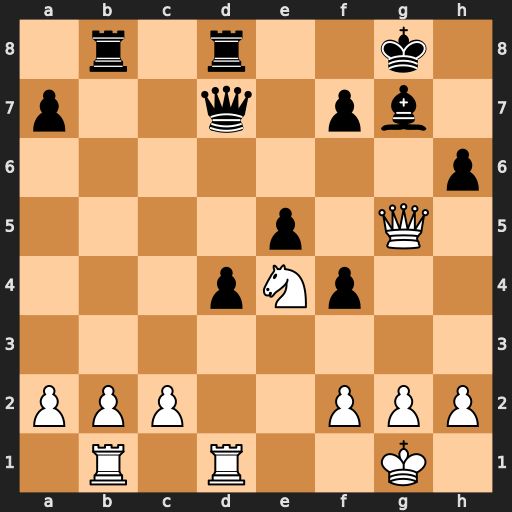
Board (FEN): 1r1r2k1/p2q1pb1/7p/4p1Q1/3pNp2/8/PPP2PPP/1R1R2K1
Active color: w
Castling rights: -
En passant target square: -
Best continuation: Nf6+ Kh8 Nxd7 hxg5 Nxb8